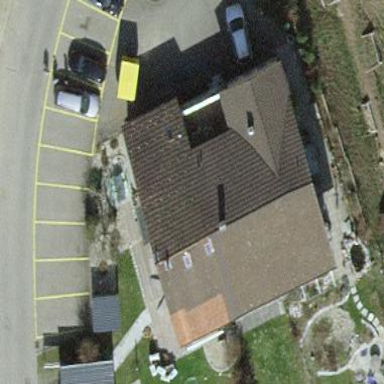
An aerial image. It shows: Gabled roof apartments building.